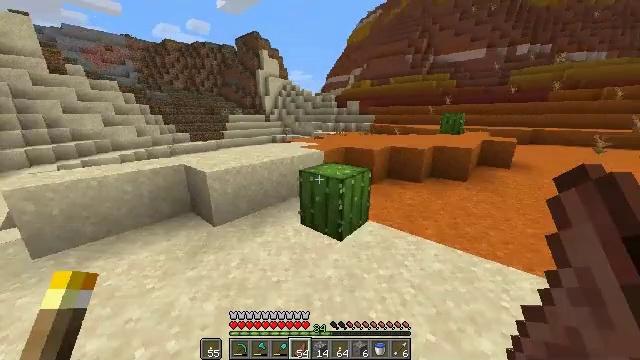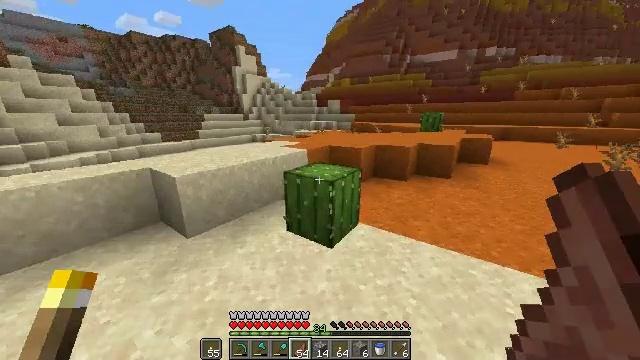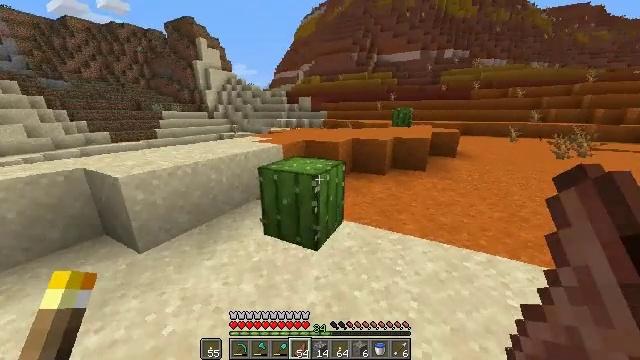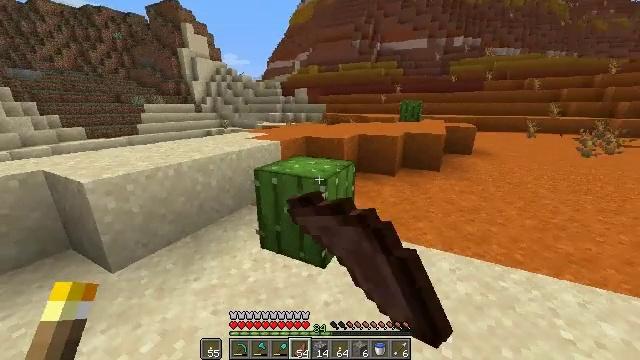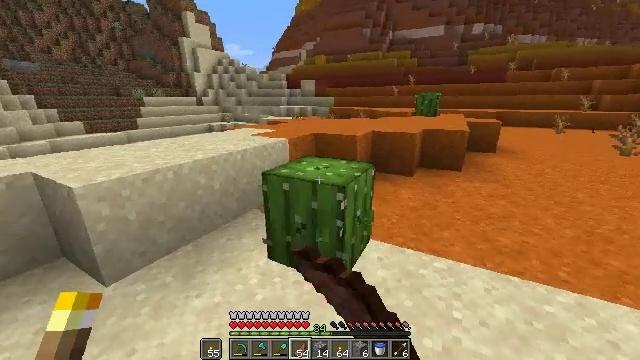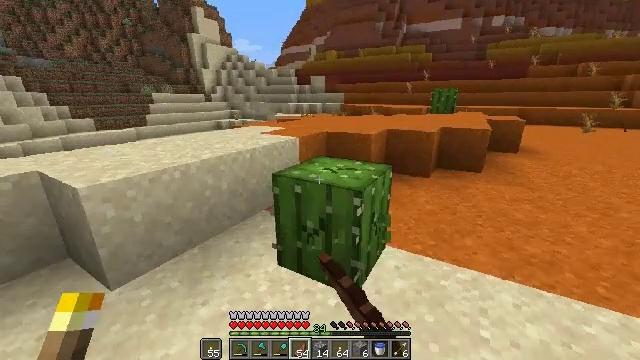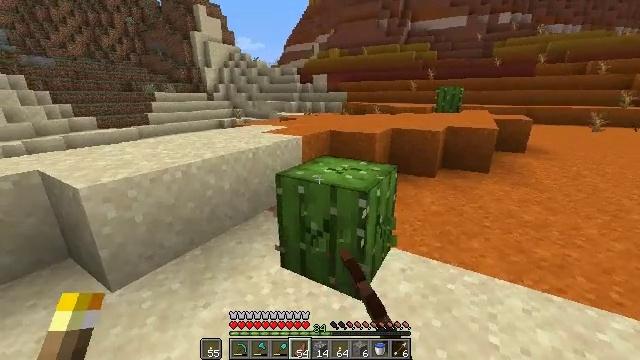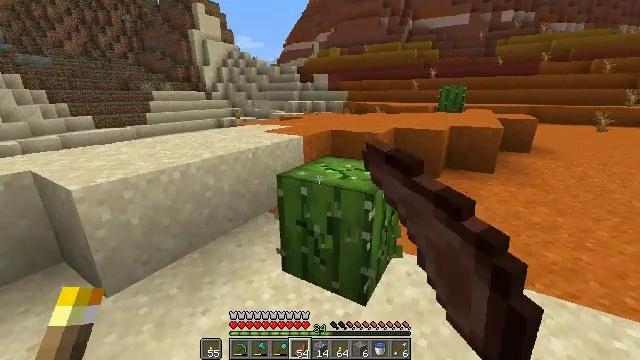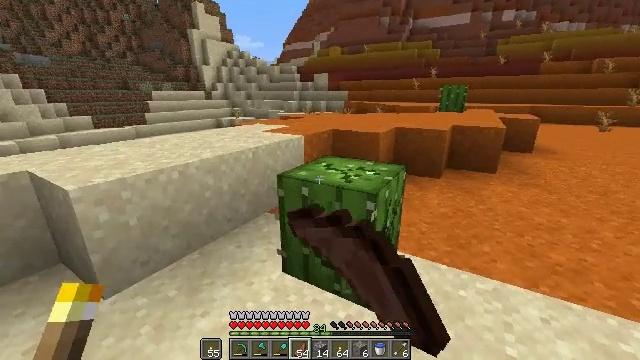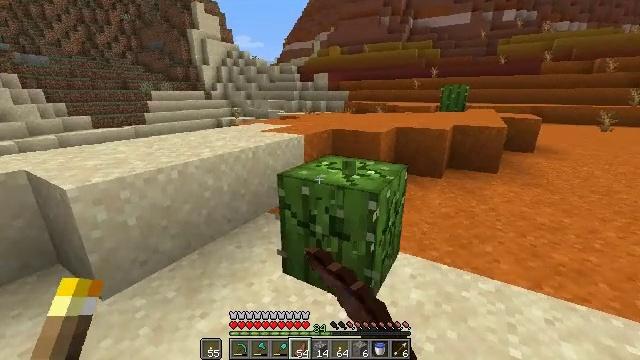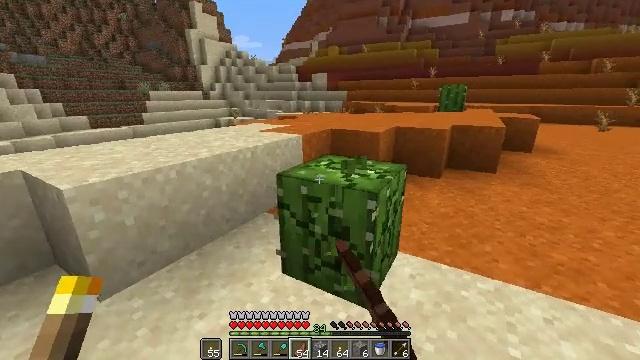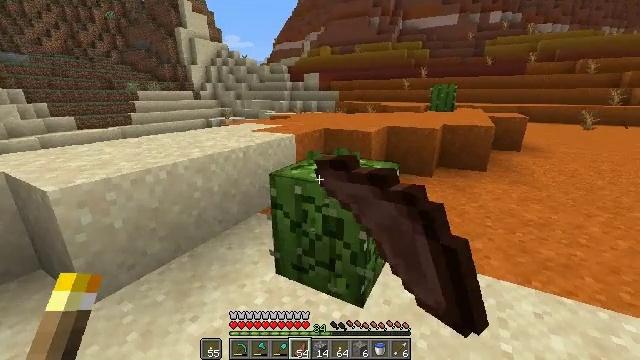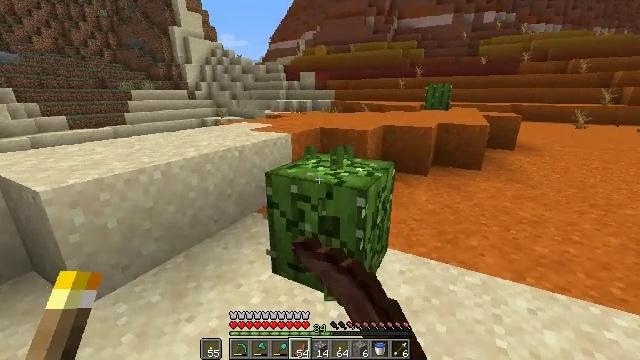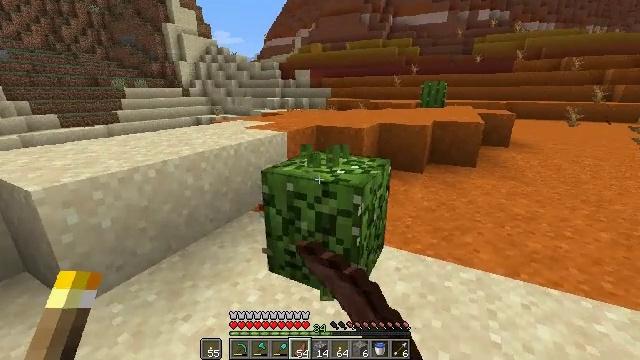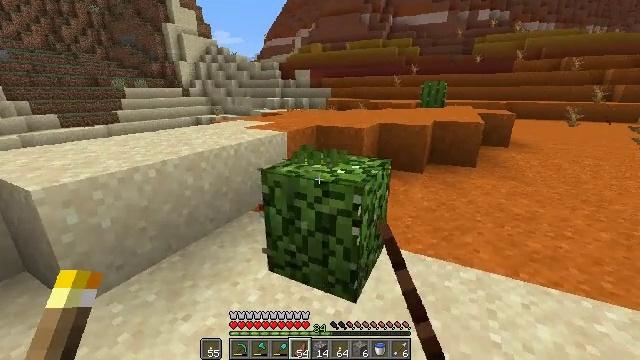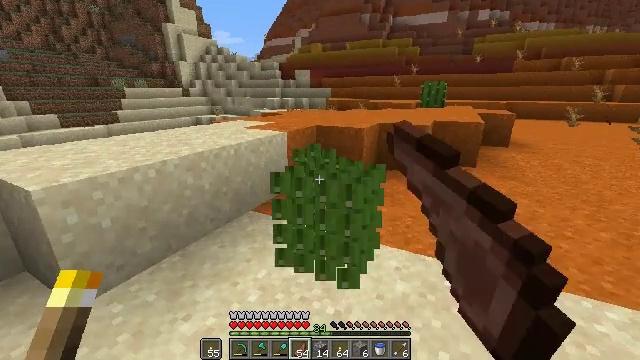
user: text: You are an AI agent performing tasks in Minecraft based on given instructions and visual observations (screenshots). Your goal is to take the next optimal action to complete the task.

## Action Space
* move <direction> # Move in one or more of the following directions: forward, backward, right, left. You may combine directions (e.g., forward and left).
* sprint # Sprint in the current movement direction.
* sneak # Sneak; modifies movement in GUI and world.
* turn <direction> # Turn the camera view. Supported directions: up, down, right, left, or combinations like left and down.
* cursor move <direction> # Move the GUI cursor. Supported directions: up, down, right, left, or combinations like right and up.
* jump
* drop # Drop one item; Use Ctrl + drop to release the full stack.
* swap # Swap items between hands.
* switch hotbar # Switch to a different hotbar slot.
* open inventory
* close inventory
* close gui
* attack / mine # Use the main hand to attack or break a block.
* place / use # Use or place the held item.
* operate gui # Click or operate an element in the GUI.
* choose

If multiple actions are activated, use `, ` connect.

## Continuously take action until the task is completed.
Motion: motion action
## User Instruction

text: Mine cactus from the desert.
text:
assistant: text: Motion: move forward, turn right
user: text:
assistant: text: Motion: turn right, attack / mine
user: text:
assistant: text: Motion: attack / mine
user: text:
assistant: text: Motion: turn left, attack / mine
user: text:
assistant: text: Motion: turn left, attack / mine
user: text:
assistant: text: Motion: attack / mine
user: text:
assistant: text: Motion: attack / mine
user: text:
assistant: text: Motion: attack / mine
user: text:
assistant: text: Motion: attack / mine
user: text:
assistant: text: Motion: attack / mine
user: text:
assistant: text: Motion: turn right, attack / mine
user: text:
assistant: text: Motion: attack / mine
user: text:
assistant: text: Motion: attack / mine
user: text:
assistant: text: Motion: attack / mine
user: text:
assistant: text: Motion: attack / mine
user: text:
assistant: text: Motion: attack / mine
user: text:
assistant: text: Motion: move forward, attack / mine
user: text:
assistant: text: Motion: move forward, attack / mine
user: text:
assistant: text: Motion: move forward
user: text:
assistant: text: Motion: move forward
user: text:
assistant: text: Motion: no_op